Question: The project structure is:

Now I am trying to create a bean 'NHibernateSessionFactory' as:
'''
<object id="NHibernateSessionFactory" type="Spring.Data.NHibernate.LocalSessionFactoryObject, Spring.Data.NHibernate32">
<property name="DbProvider" ref="DbProvider"/>
<property name="MappingResources">
<list>
<value>EMSApplication.Domain/EMSApplication.hbm.xml</value>
</list>
</property>
<property name="HibernateProperties">
<dictionary>
<entry key="hibernate.connection.provider" value="NHibernate.Connection.DriverConnectionProvider"/>
<entry key="dialect" value="NHibernate.Dialect.MsSql2008Dialect"/>
<entry key="connection.driver_class" value="NHibernate.Driver.SqlClientDriver"/>
<entry key="proxyfactory.factory_class" value="NHibernate.Bytecode.DefaultProxyFactoryFactory, NHibernate"/>
<entry key="show_sql" value="true"/>
<entry key="hbm2ddl.auto" value="update"/>
<entry key="cache.use_query_cache" value="true"/>
</dictionary>
</property>
<property name="ExposeTransactionAwareSessionFactory" value="true" />
</object>
'''
But I am getting the error message:
'''
Error creating context 'spring.root': file [C:\Program Files (x86)\Common Files\Microsoft Shared\DevServer.0\EMSApplication.Domain\EMSApplication.hbm.xml] cannot be resolved to local file path - resource does not use 'file:' protocol.
'''
Now the project is on D drive, I am wondering why this is pointing C drive?
Also how can I add the specified hbm file in the mapping resource? This file is set as 'Embedded Resource'.
Is there any way to specify a directory here to scan for the multiple hbm files?
Any information will be very helpful to me.
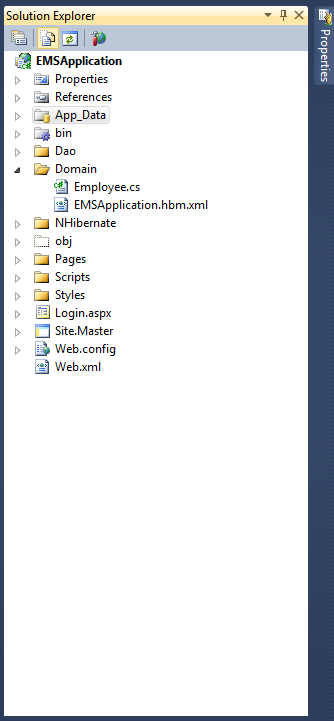
Answer: You are not using a protocol identifier (e.g. 'file://' or 'assembly://') in your resource name, so Spring uses the default file protocol. It tries to resolve the hbm file from the location where the web app is running (the devserver path), where it's files are stored, which you seem to expect.
To reference a file in your website use a '~' to identify the root of your web site, e.g. '<value>file://~/EMSApplication.Domain/EMSApplication.hbm.xml</value>'. But make sure the file is copied, which might not be the case, since you have set it to embedded resource (why?).
Consider the following improvements, they'll make your live more easy:
- 'dao''domain''NHibernate''Your.AssemblyName'- <URL>'Your.AssemblyName'
'''
<object id="MySessionFactory" type="Spring.Data.NHibernate.LocalSessionFactoryObject, Spring.Data.NHibernate">
<property name="DbProvider" ref="DbProvider"/>
<property name="MappingAssemblies">
<list>
<value>Your.AssemblyName</value>
</list>
</property>
<property name="HibernateProperties">
<!-- snip -->
</object>
'''
And check out <URL> - it's very applicable to the questions you are raising here.